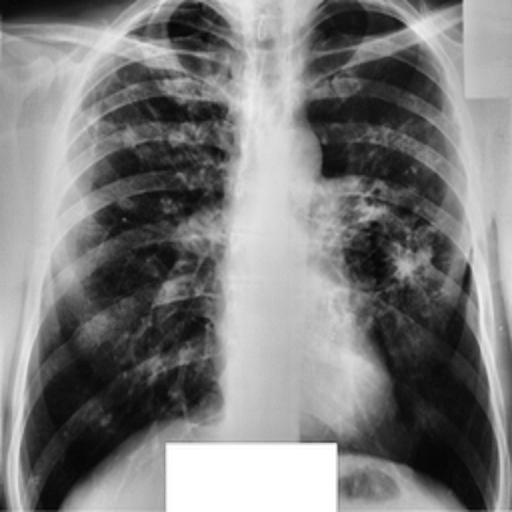
Finding: TUBERCULOSIS